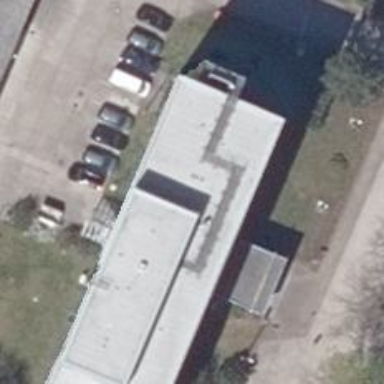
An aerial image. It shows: Police offices.